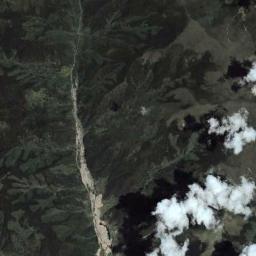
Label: cloud